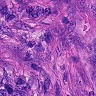
Metastatic tissue present: yes